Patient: sex M, age 46
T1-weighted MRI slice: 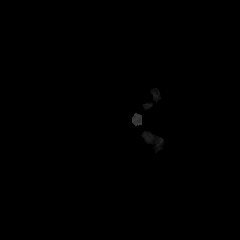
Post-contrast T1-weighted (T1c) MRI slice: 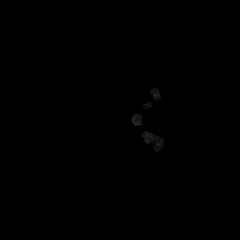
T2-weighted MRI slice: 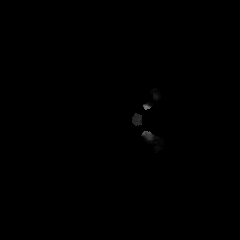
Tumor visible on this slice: no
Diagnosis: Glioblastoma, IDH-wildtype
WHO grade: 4